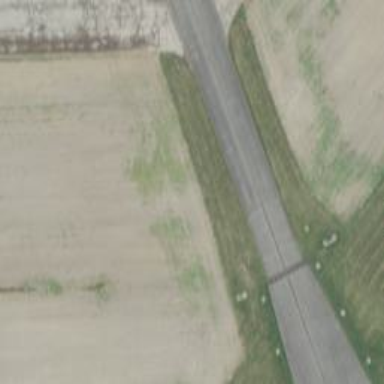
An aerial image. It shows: Image of taxiway at airport.